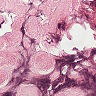
Metastatic tissue present: no